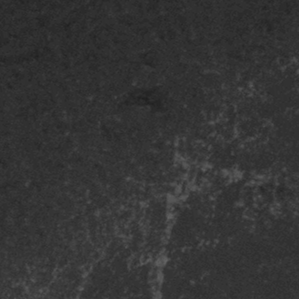
Label: frost